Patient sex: F
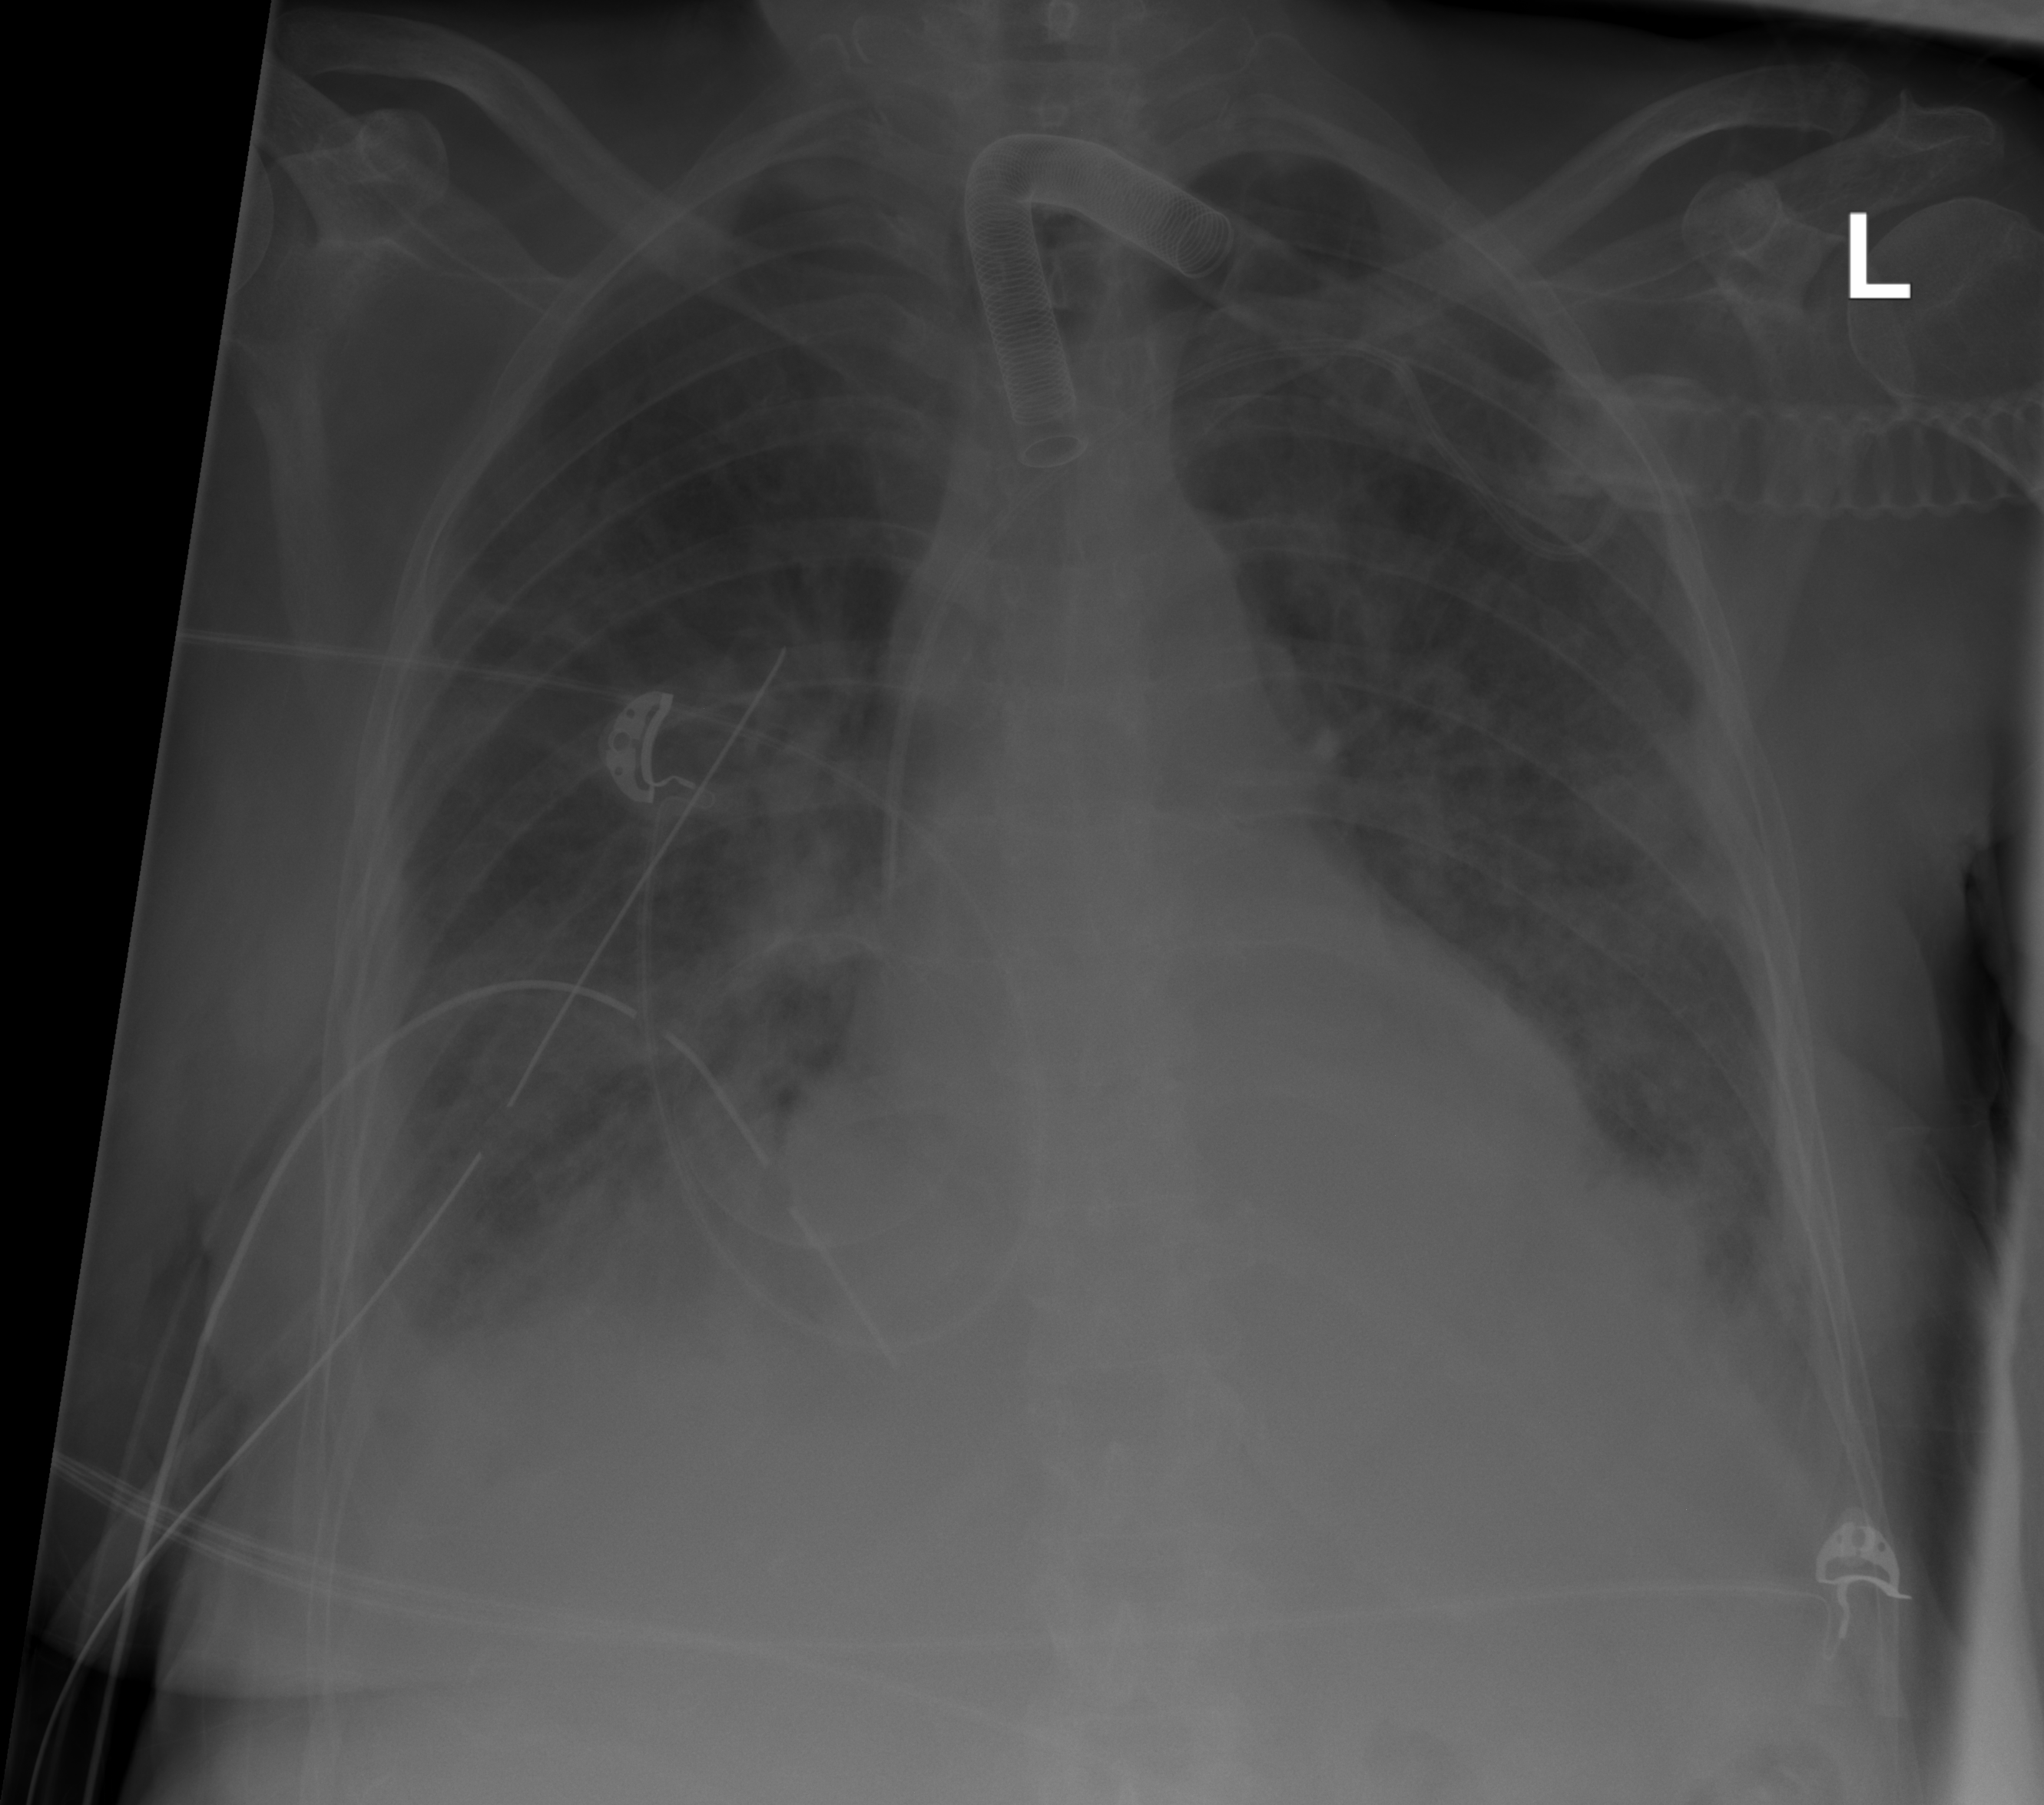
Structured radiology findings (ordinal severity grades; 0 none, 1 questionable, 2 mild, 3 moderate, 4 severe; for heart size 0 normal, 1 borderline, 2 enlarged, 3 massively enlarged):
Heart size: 0
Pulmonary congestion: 3
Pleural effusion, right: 3
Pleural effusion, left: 2
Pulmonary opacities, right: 2
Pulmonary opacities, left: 2
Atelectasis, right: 2
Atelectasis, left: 2